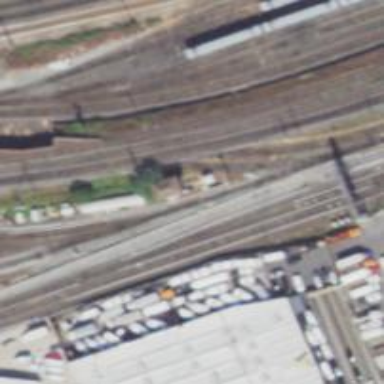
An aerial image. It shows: Electrified railway yard with rails.